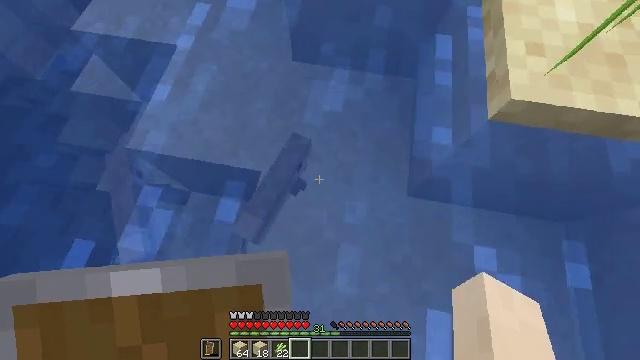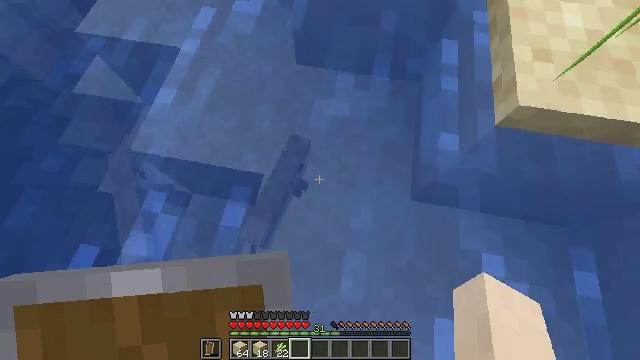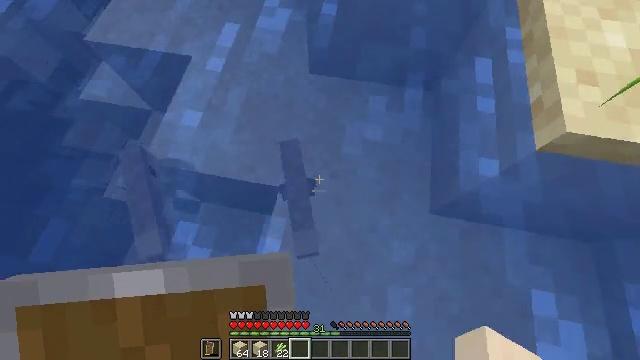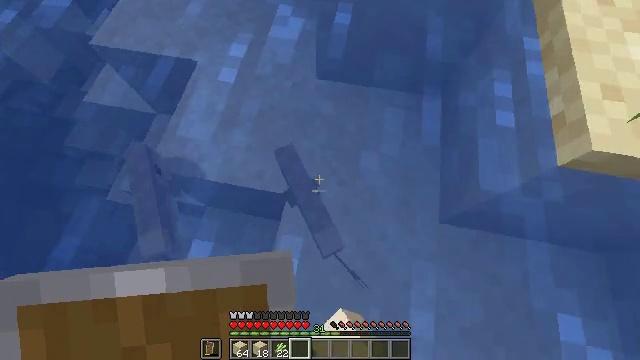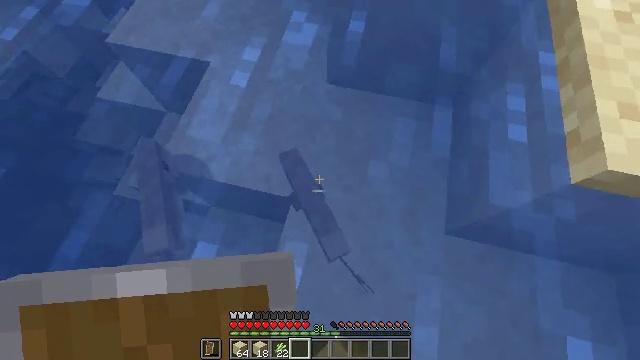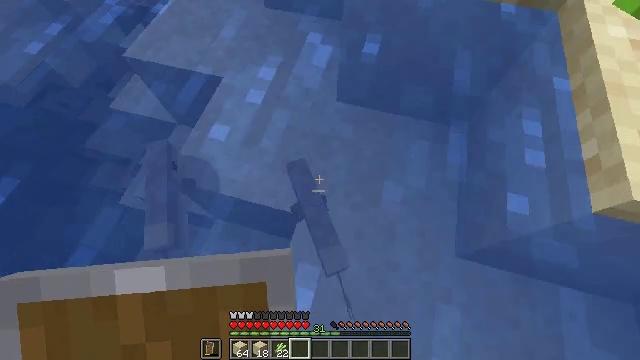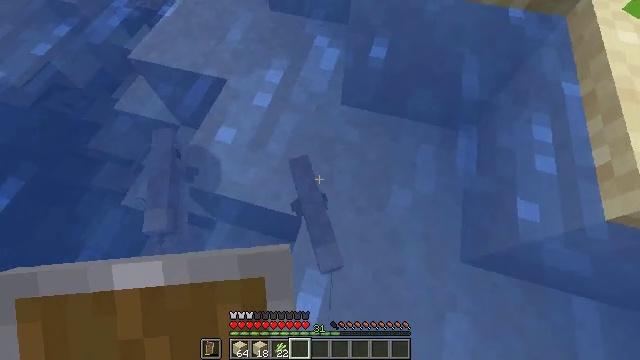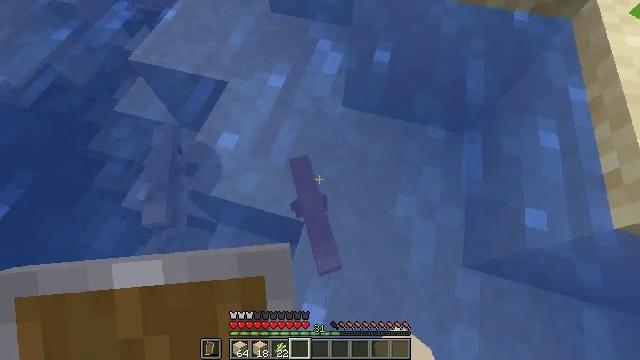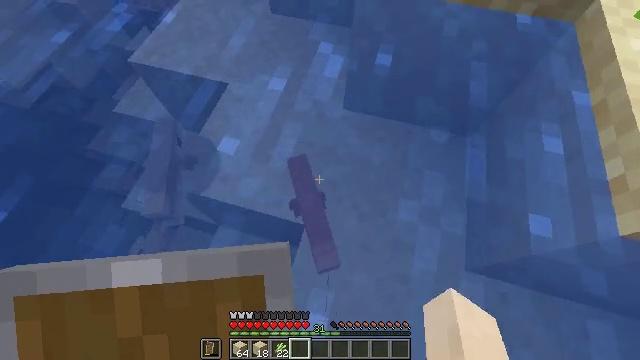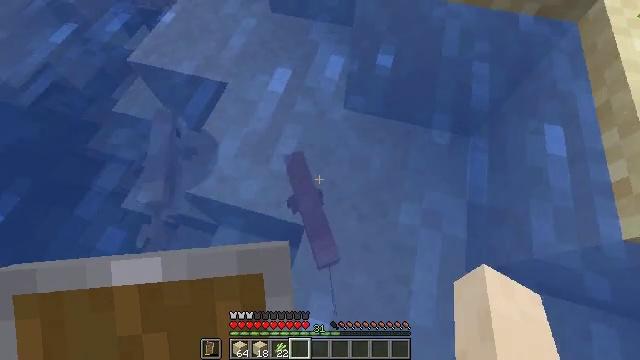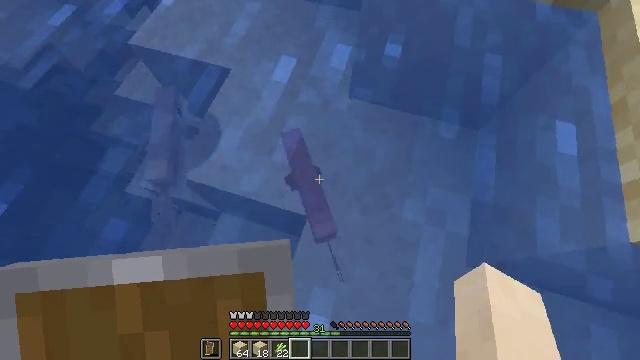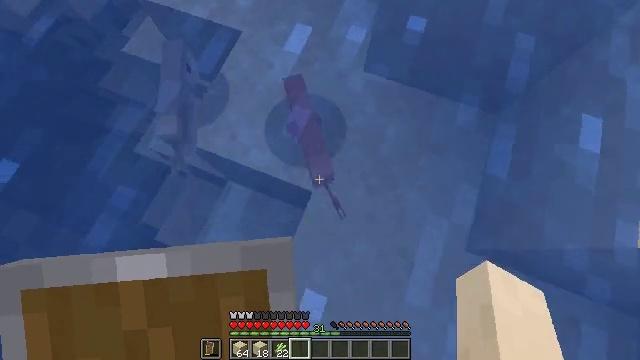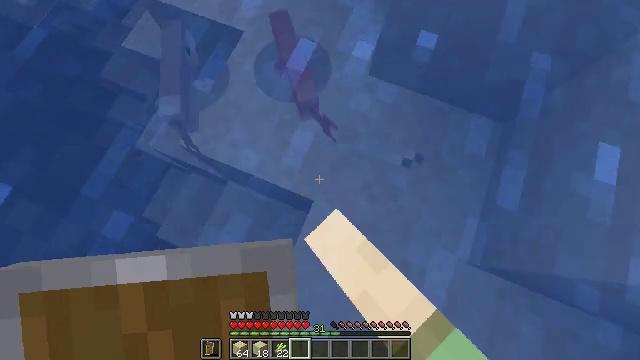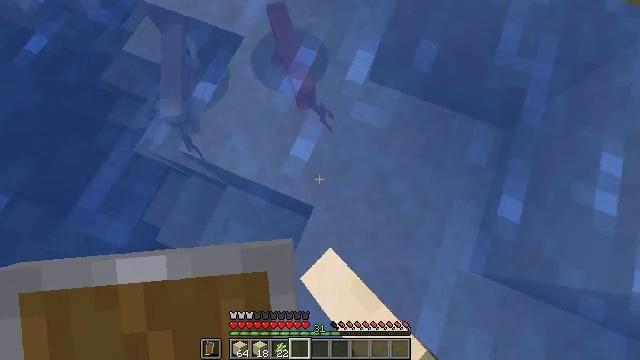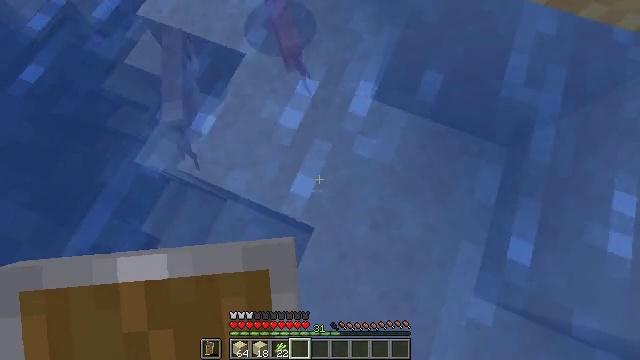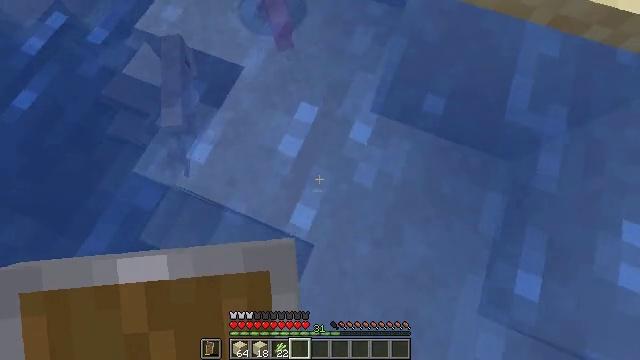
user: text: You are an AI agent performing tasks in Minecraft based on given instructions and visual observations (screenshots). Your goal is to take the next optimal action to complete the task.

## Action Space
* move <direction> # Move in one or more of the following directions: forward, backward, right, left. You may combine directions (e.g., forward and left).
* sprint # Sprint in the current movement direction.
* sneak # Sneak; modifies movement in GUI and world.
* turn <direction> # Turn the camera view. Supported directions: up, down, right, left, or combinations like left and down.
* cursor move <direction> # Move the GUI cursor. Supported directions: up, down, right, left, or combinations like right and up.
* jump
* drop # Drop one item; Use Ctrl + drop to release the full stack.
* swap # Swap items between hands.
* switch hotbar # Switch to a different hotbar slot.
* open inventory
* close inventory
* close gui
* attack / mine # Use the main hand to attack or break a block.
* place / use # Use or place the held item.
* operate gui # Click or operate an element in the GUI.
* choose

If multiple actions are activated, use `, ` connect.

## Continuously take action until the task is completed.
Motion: motion action
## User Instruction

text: Hunt a cod.
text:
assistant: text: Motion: move forward and move left
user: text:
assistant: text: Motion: move forward and move left, attack / mine
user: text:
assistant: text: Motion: move forward, attack / mine
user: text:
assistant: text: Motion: move forward, turn left, attack / mine
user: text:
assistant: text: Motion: move forward, turn left and up, attack / mine
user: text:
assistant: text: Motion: move forward
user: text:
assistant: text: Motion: move forward
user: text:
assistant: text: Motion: move forward
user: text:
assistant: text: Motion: move forward
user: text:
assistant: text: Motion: move forward, turn left and down
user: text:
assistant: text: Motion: move forward, turn left and down, attack / mine
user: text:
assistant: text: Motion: move forward, turn left and down, attack / mine
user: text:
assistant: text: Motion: move forward, attack / mine
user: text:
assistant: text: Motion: move forward, turn up
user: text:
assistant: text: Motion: move forward
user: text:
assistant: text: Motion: move forward, turn up
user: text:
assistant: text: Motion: move forward, turn up
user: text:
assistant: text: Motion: move forward, turn left and up
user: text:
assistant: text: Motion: move forward, turn left and up
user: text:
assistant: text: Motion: move forward, turn left and up
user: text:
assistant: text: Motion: move forward, turn left and up
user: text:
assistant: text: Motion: move forward, turn up
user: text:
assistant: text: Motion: move forward
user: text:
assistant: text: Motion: move forward, turn left
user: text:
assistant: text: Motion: move forward, turn left and up
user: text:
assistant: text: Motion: move forward, turn left and up
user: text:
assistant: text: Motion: move forward, turn left and up
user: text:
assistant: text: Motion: move forward, turn left and up
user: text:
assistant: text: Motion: move forward, turn left and up
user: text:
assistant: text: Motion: move forward, turn left